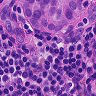
Metastatic tissue present: yes